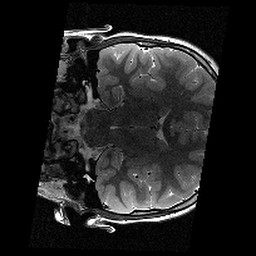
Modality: T2w
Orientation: coronal
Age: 9
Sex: female
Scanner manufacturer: siemens
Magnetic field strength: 3 T
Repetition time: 9.23 s
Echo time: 0.067 s